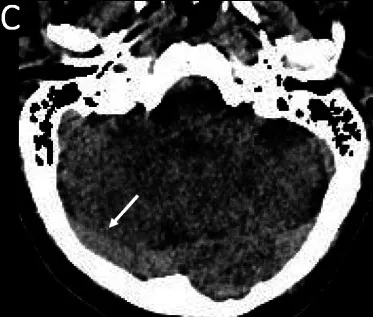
Subacute onset of cerebral sinus venous thrombosis in a man with COVID-19 and ARDS. C; Axial head NCCT scan showed hyperdense at right transverse sinus (white arrow).
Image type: radiology (ct)